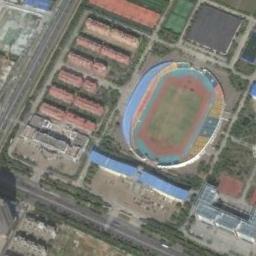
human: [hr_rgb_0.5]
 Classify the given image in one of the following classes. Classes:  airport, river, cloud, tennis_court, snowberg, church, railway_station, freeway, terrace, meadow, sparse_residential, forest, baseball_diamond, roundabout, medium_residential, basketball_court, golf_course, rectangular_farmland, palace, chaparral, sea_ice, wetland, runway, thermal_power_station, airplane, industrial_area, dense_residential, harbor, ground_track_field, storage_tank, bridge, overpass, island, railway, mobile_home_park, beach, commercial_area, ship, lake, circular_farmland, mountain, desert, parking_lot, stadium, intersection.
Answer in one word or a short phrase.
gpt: stadium